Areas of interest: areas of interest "Yunyuan Gymnasium"
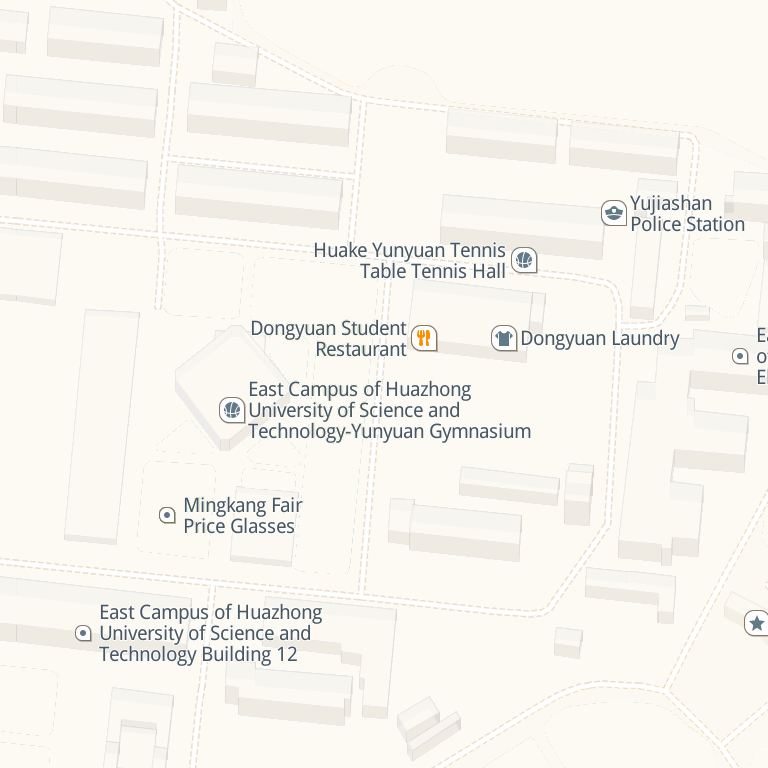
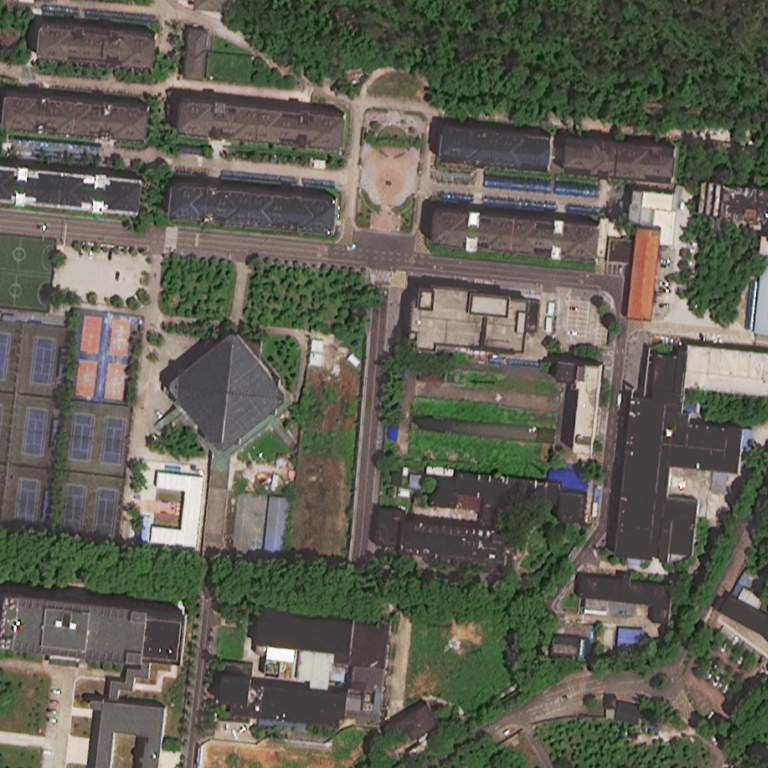